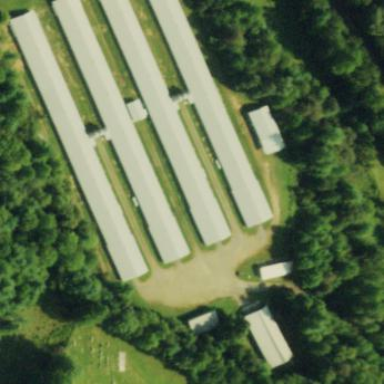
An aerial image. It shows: Farm auxiliary building.